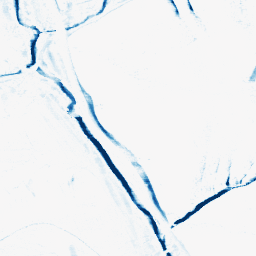
Category: morphological
Decomposition family: morphological_rect
Decomposition parameters: operation: closing
width: 10
height: 3
Upsampling method: bicubic_16x
Upsampling parameters: scale: 16
Upsampling scale: 16